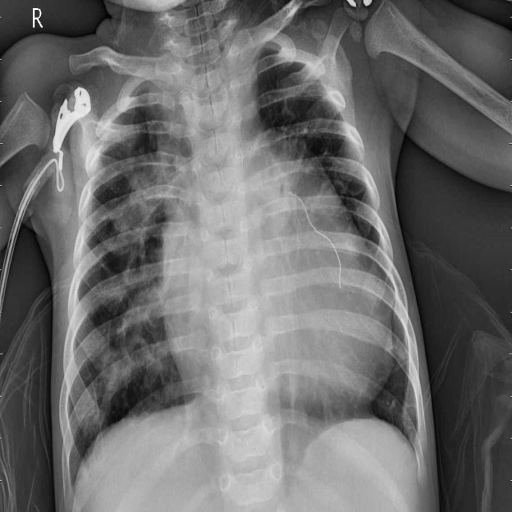
Finding: PNEUMONIA